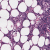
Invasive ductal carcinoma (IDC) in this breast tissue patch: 0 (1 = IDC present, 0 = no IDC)